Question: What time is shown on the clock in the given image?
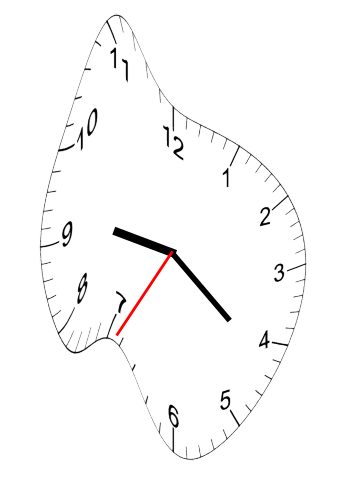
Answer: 09:21:35